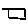
Label: square